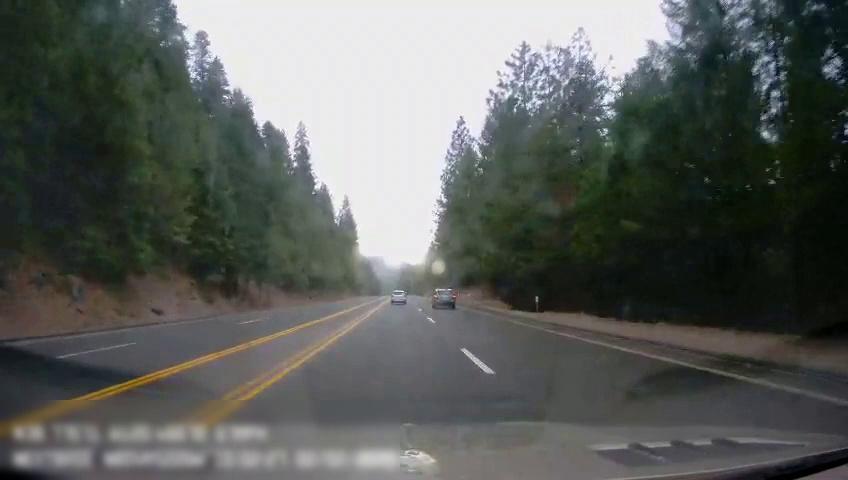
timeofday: Day
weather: Cloudy
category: Drivable Space
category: Vehicles | Car
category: Vehicles | Car
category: Lanes | Alternate Lane
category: Lanes | Alternate Lane
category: Lanes | Alternate Lane
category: Lanes | Current Lane
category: Lanes | Current Lane
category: Lanes | Alternate Lane